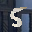
Label: 5